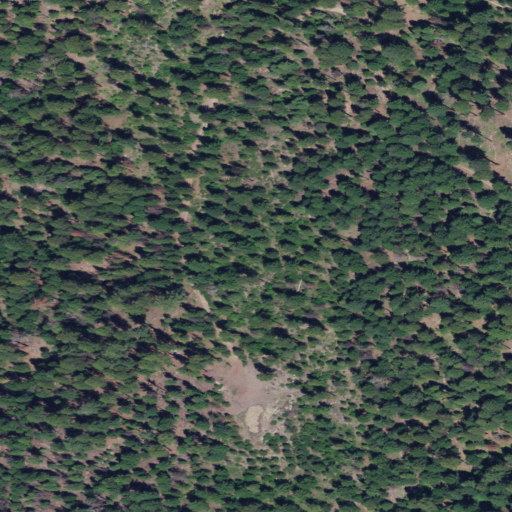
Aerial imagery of ridge(s) in Oregon named Winburn Ridge containing evergreen forest, open development, grassland, and low intensity development